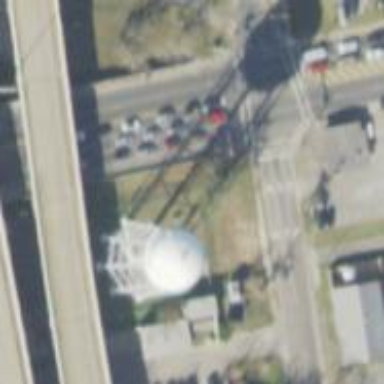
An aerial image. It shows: Water tower that is man-made.